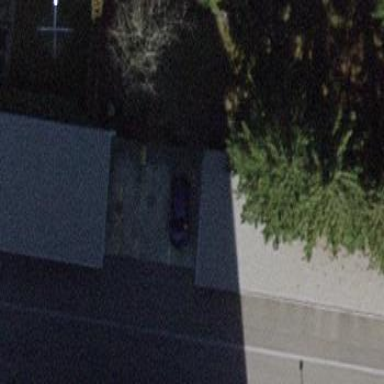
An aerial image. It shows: Group of garages.